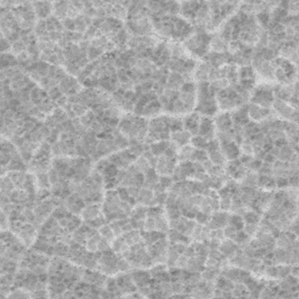
Label: frost